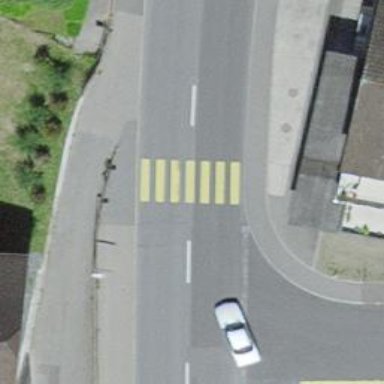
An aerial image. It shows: Uncontrolled zebra crossing on the road.